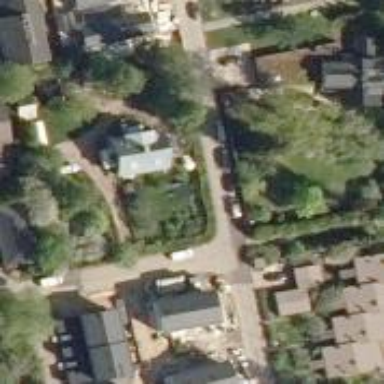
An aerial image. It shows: Footway.